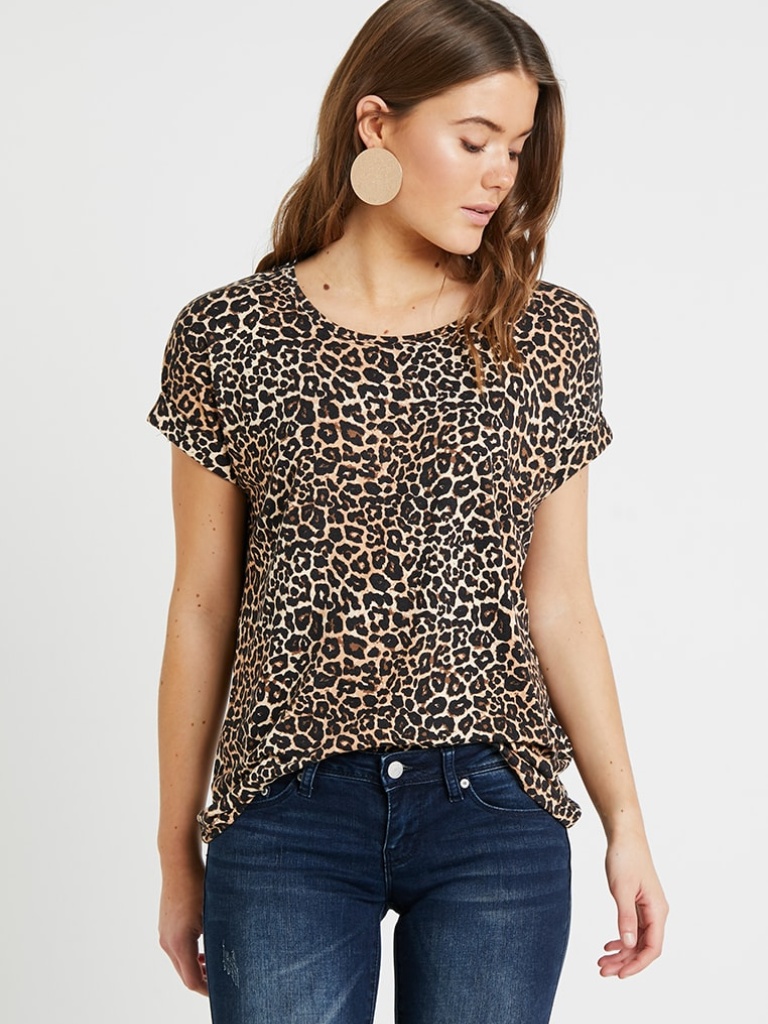
jersey relaxed short sleeve hip length Untucked crew t-shirt